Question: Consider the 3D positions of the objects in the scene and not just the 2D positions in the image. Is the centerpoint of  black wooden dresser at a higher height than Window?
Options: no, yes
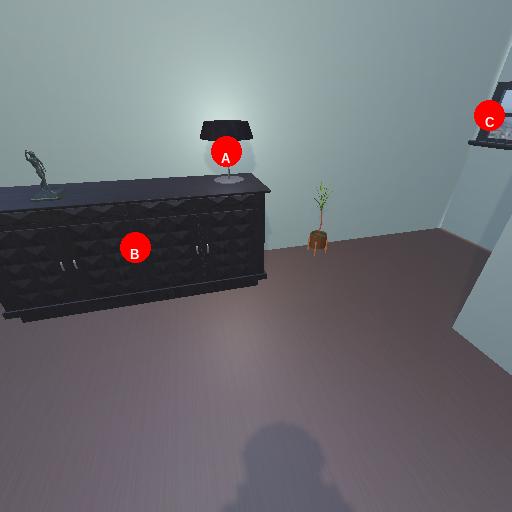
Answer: no